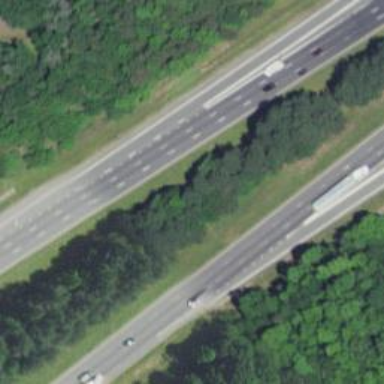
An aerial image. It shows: Motorway junction.